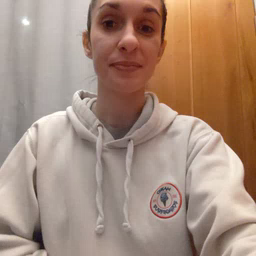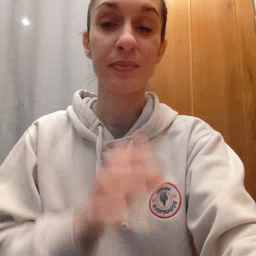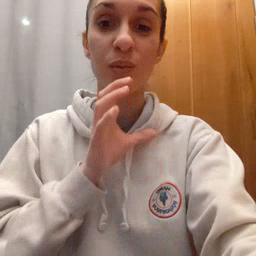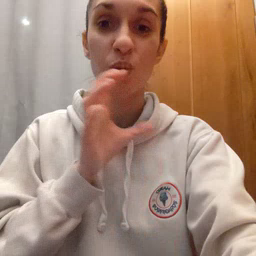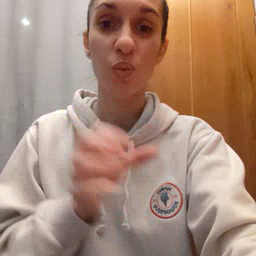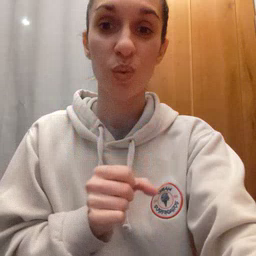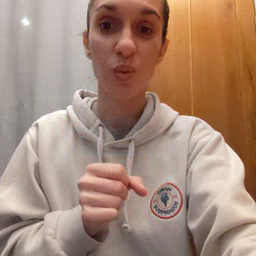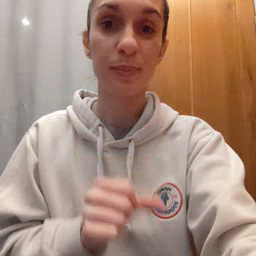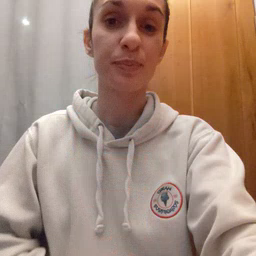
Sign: old